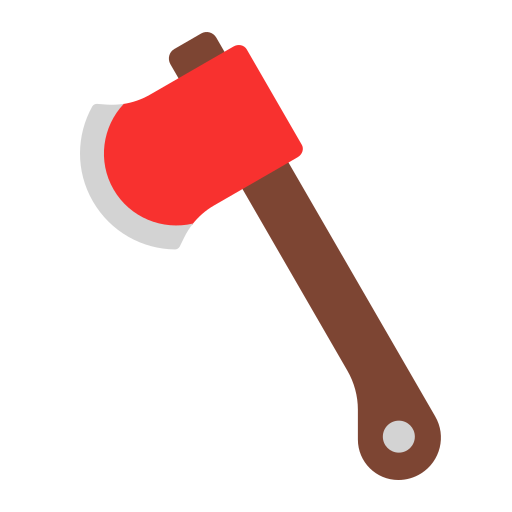
axe flat